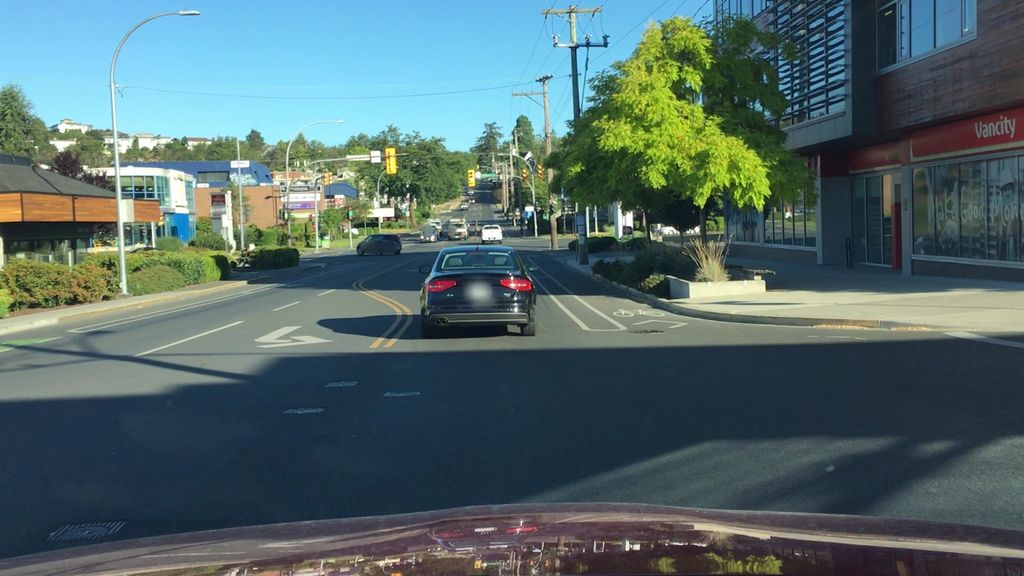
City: victoria